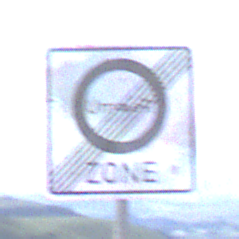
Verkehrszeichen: EndeUmweltzone
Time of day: SunriseSunset
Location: Outdoor (Nature)
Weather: PartlyCloudy
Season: NotSpecified
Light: Natural